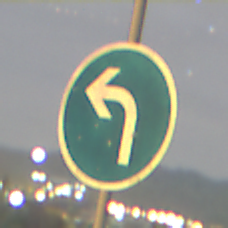
Verkehrszeichen: VorgeschriebeneFahrtrichtungLinks
Umgebung: Outdoor, Urban
Tageszeit: Night
Wetter: PartlyCloudy
Licht: Artificial
Jahreszeit: NotSpecified
Kontrast: HighContrast